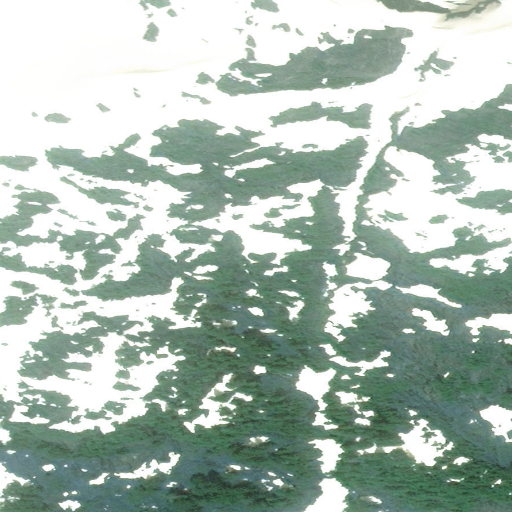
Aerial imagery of cape in Alaska named Indian Point containing only unknown